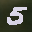
Label: 5